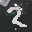
Label: 2